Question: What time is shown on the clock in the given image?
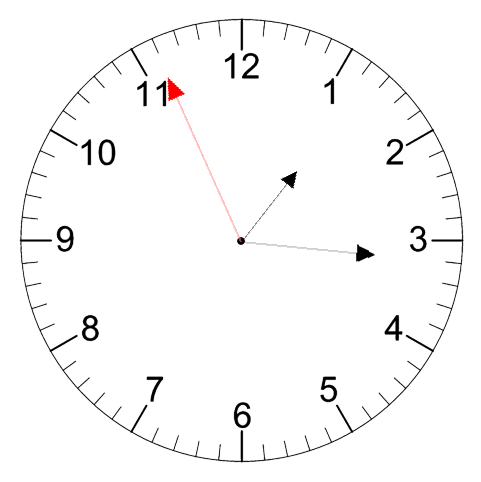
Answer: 01:15:56